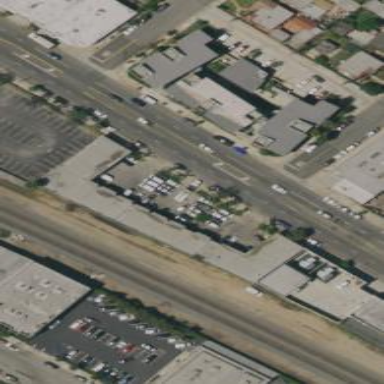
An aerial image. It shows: Commercial building.